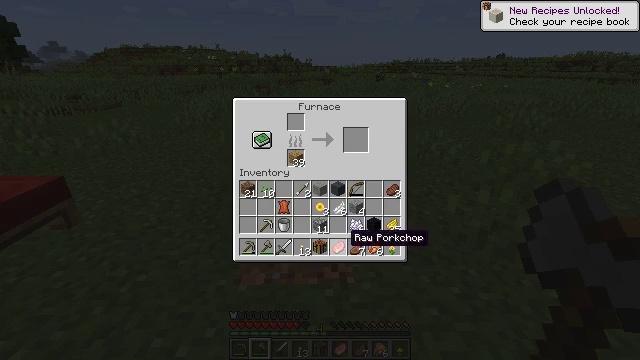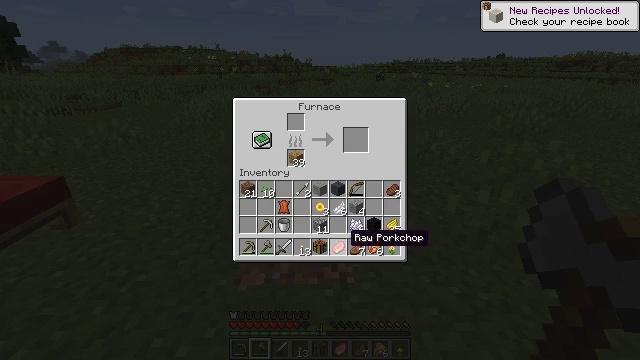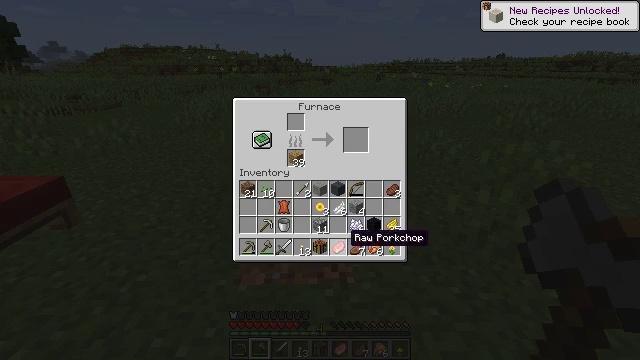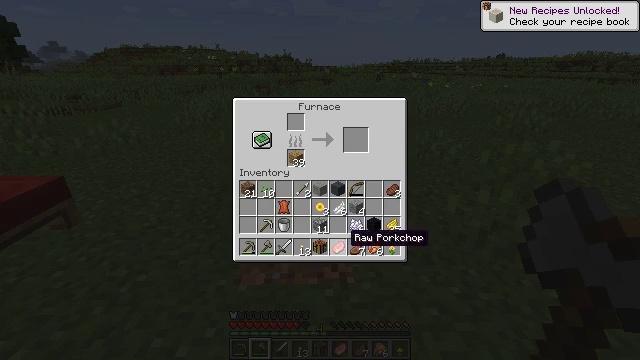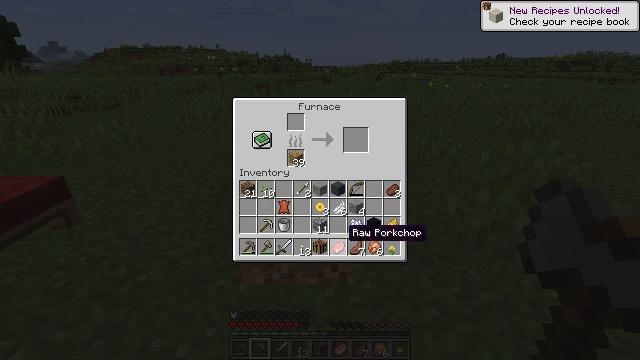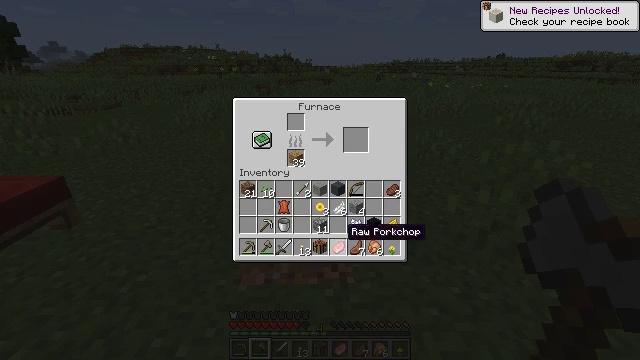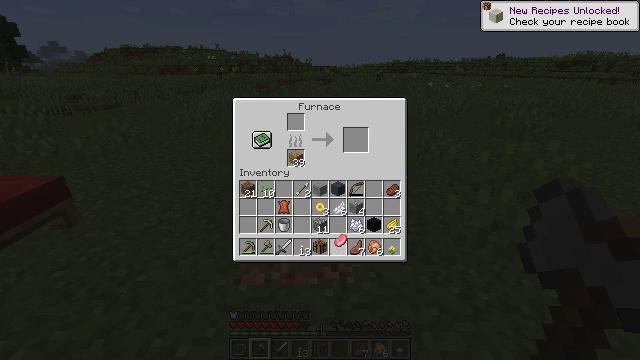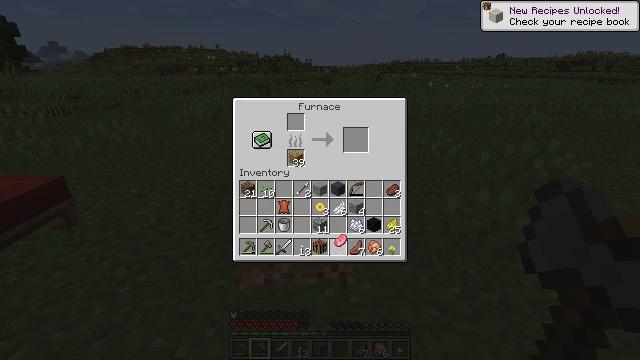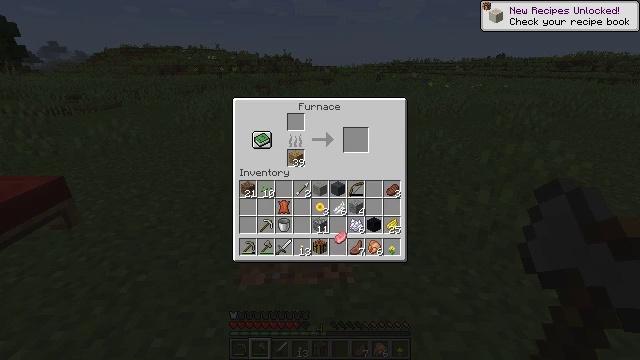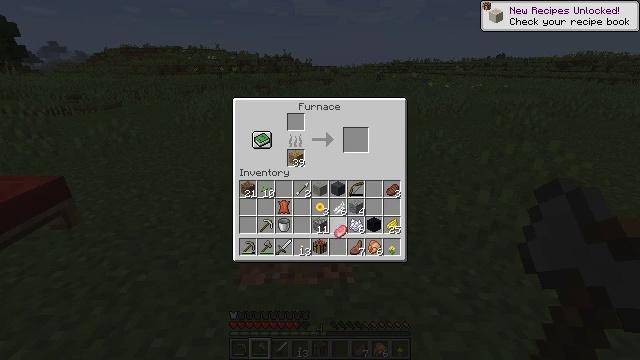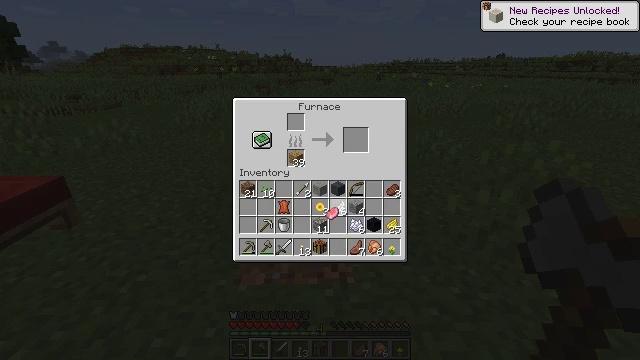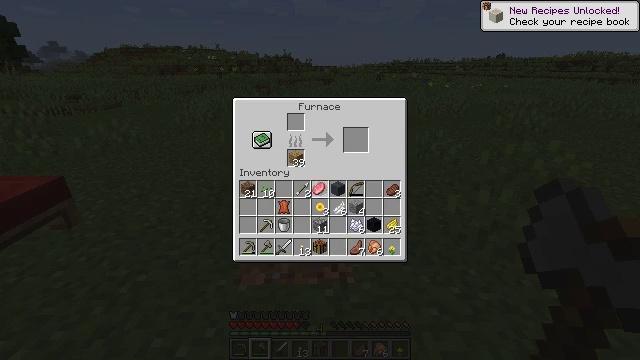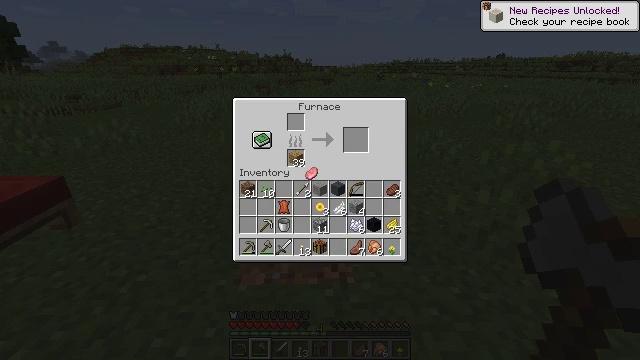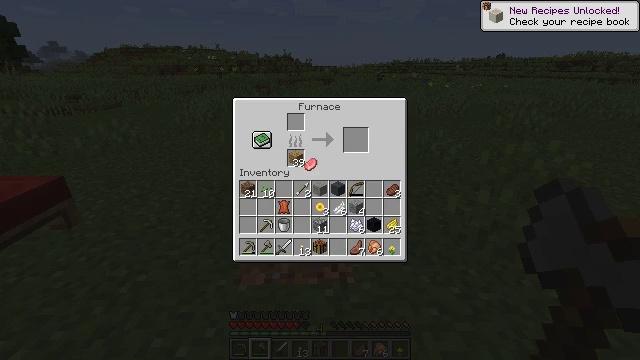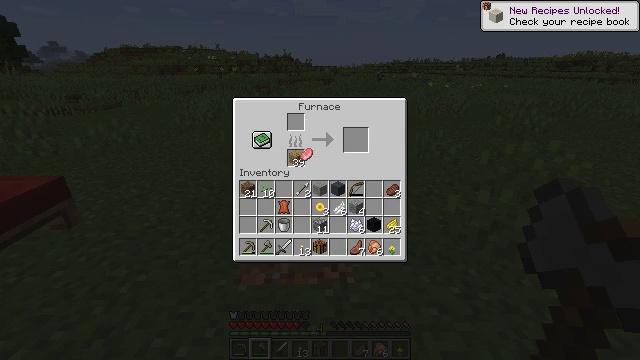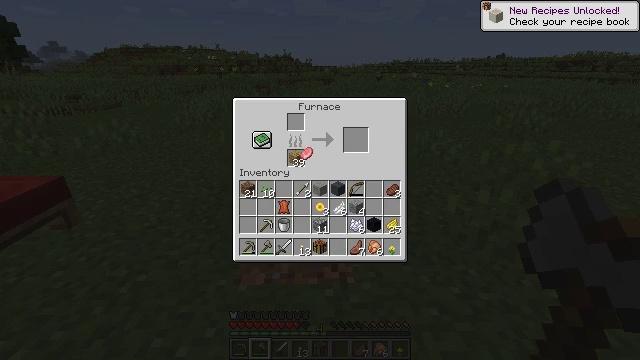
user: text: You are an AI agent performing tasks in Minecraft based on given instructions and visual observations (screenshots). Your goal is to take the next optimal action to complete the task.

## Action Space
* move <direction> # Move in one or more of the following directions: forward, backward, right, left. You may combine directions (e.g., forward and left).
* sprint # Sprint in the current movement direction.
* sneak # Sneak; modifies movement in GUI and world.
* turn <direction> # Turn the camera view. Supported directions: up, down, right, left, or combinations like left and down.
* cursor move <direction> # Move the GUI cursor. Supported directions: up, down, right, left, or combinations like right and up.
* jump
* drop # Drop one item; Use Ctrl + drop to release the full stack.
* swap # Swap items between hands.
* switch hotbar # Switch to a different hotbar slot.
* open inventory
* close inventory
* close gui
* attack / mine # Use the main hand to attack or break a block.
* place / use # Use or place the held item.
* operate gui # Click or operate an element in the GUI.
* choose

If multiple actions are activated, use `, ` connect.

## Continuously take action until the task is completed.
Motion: motion action
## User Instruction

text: Pick up the red bed for relocation.
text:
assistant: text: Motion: no_op
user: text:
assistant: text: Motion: no_op
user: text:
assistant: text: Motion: no_op
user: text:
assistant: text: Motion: no_op
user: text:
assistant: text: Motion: no_op
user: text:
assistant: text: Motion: operate gui
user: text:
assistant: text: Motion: operate gui
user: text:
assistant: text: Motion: operate gui
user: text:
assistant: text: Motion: no_op
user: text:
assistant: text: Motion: cursor move left and up
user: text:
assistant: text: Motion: cursor move left and up
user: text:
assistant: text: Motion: cursor move left and up
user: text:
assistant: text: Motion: cursor move up
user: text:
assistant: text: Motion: cursor move up
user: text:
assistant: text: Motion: no_op
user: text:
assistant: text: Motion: no_op
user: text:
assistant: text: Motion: no_op
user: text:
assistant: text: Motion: cursor move up
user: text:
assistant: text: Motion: no_op
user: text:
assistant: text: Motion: no_op
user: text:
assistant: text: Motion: no_op
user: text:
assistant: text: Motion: no_op
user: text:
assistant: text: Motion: no_op
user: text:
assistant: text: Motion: no_op
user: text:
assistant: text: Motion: no_op
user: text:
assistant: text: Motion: operate gui
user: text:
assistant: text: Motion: operate gui
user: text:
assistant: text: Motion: operate gui
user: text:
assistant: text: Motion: no_op
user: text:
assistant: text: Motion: no_op